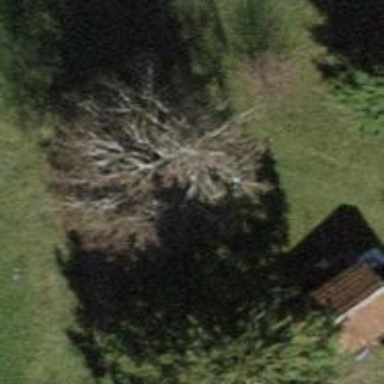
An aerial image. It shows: Single tag "natural: tree."